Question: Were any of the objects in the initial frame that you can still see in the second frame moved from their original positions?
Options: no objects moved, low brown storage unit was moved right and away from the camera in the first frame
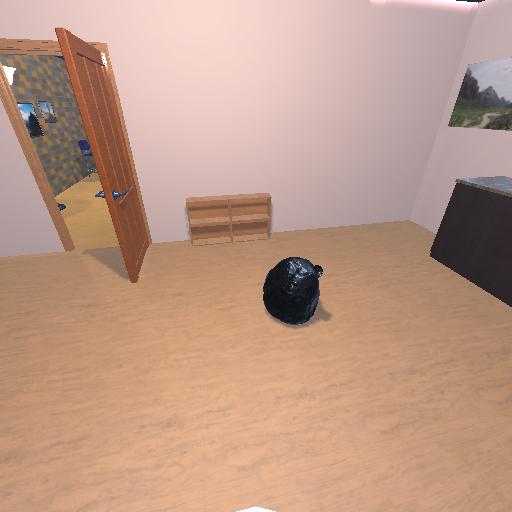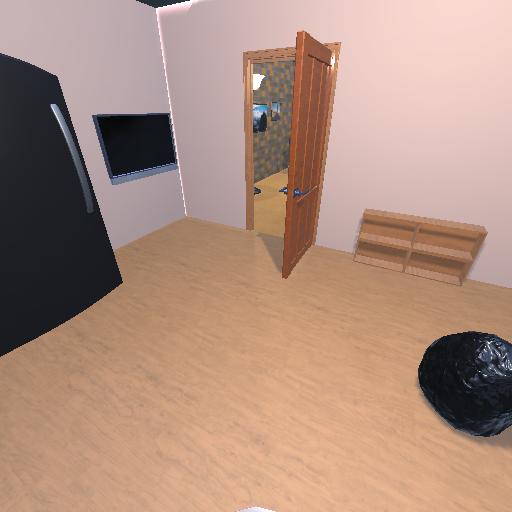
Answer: no objects moved